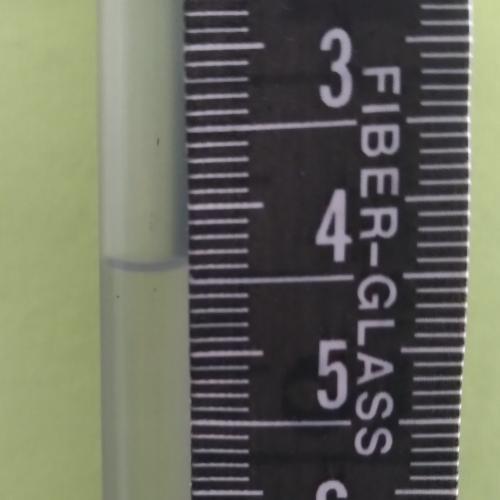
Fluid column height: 4.4 cm